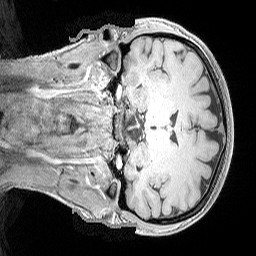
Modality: MP2RAGE
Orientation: coronal
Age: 30
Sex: female
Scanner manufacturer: siemens
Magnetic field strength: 3 T
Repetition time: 5 s
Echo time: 0.00298 s